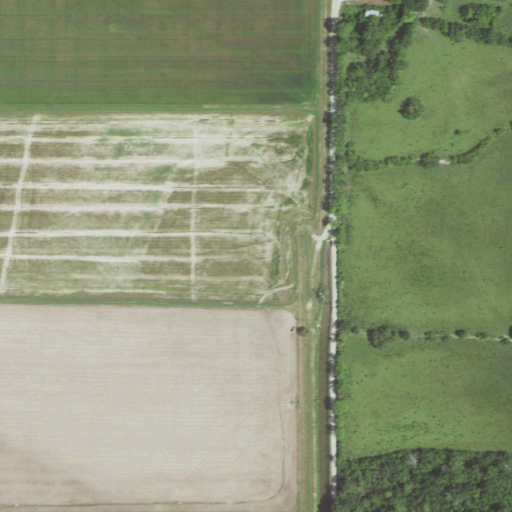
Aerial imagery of island in Louisiana named Forked Island containing cultivated crops, pasture, open development, woody wetlands, low intensity development, medium intensity development, and open water